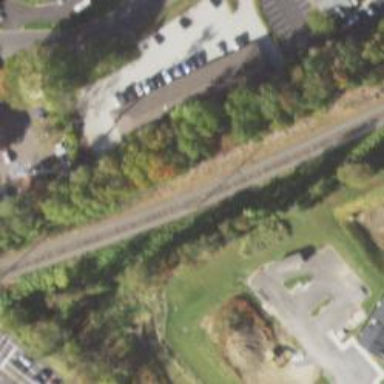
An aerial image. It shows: Railway line running on embankment.